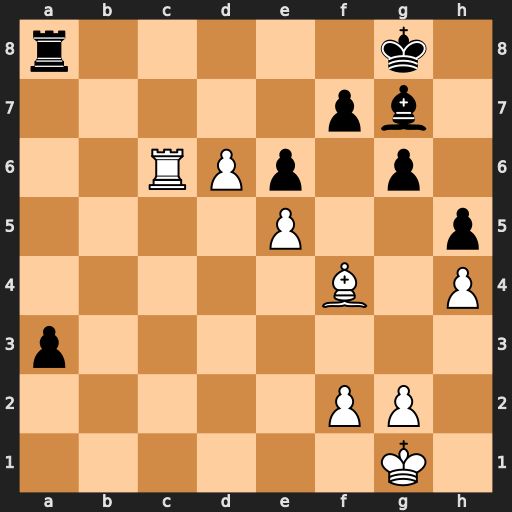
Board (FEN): r5k1/5pb1/2RPp1p1/4P2p/5B1P/p7/5PP1/6K1
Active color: w
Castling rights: -
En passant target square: -
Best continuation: d7 Rf8 Be3 Bxe5 Rc8